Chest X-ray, AP view. Patient: 32 years old, sex F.
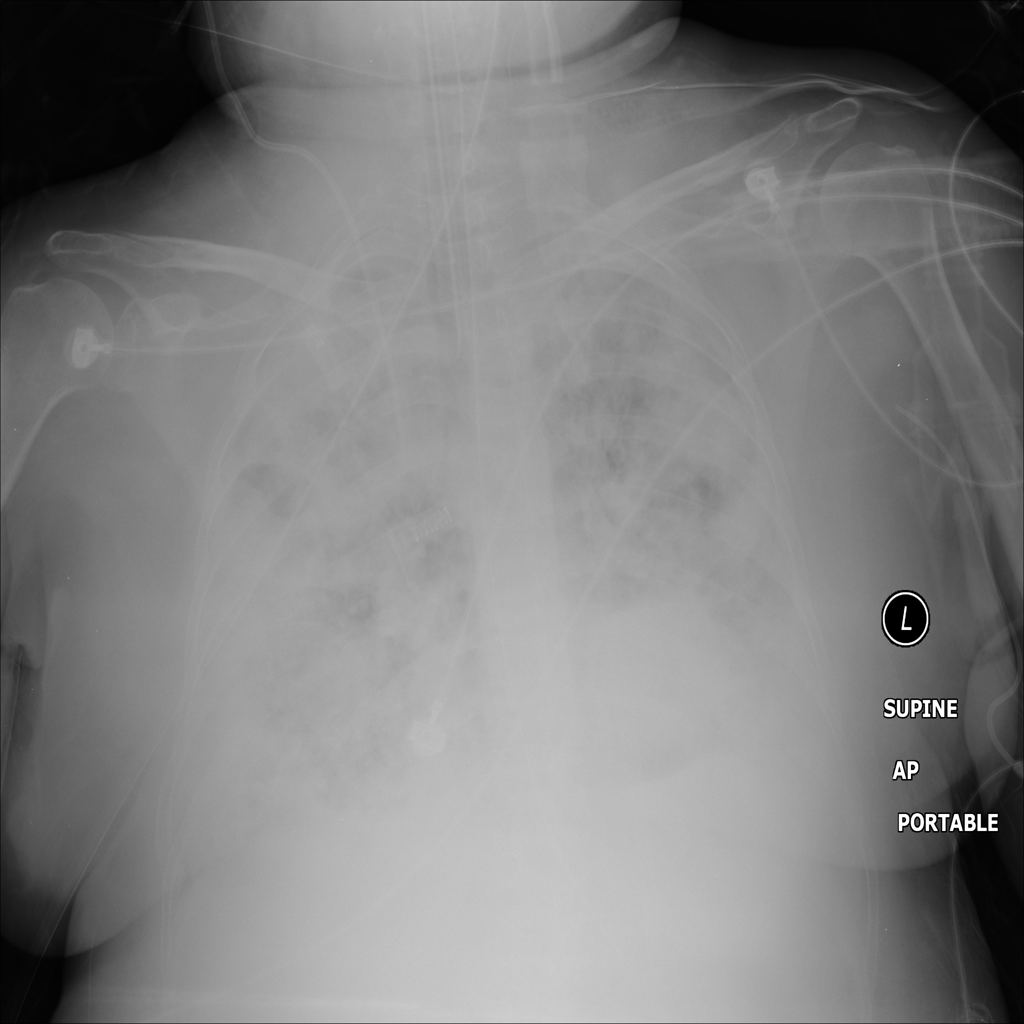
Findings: Consolidation, Infiltration, Mass